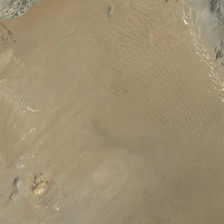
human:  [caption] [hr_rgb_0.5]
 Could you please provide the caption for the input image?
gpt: it is a piece of yellow desert .

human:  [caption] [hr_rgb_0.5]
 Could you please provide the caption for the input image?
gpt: it is a piece of yellow desert .

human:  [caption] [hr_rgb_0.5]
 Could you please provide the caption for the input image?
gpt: it is a piece of yellow desert .

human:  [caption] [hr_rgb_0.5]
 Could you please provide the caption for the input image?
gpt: it is a piece of yellow desert .

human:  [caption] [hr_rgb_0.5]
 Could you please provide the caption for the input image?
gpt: it is a piece of yellow desert .